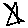
Label: star